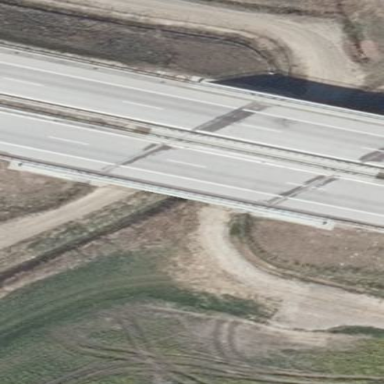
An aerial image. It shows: Beam bridge made by humans.